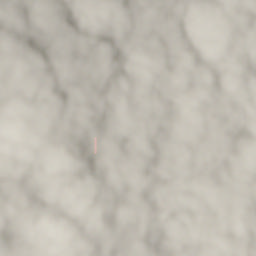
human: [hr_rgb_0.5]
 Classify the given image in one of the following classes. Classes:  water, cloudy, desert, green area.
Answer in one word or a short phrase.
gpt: cloudy